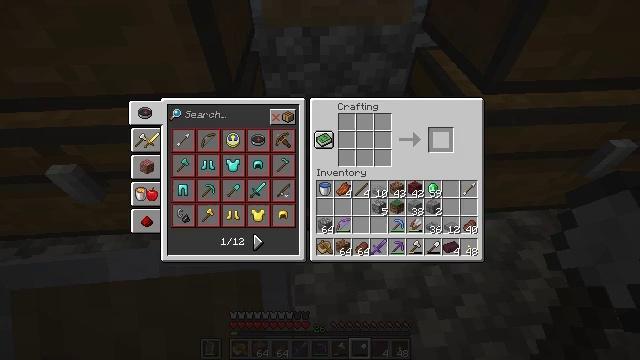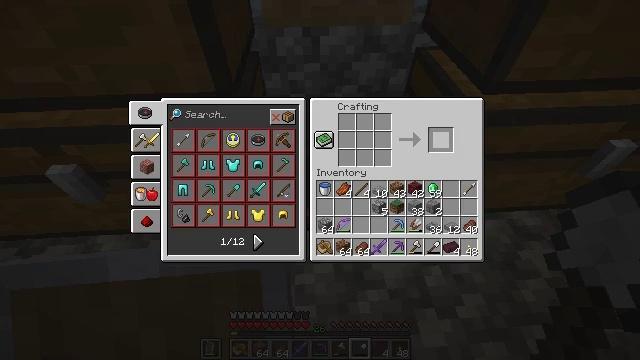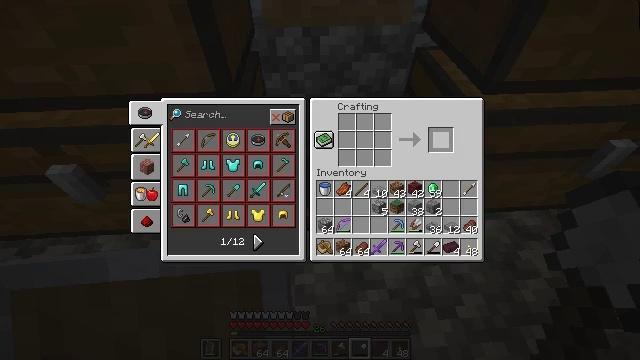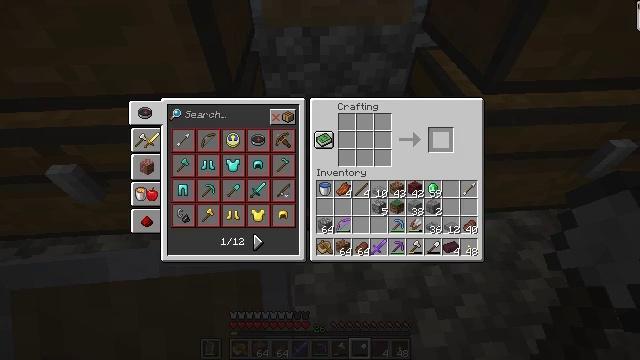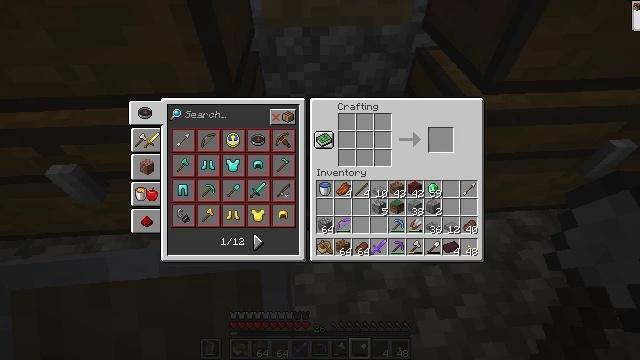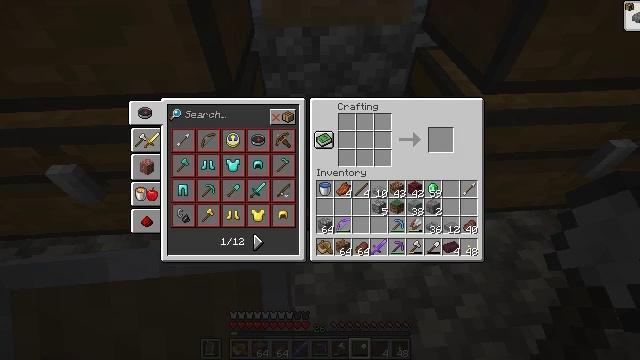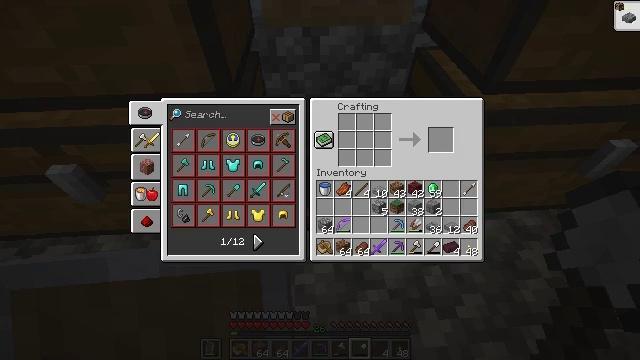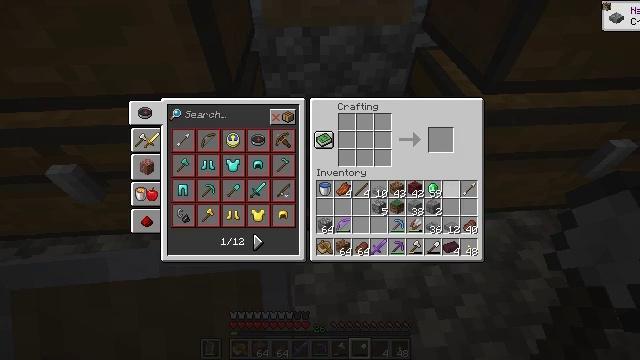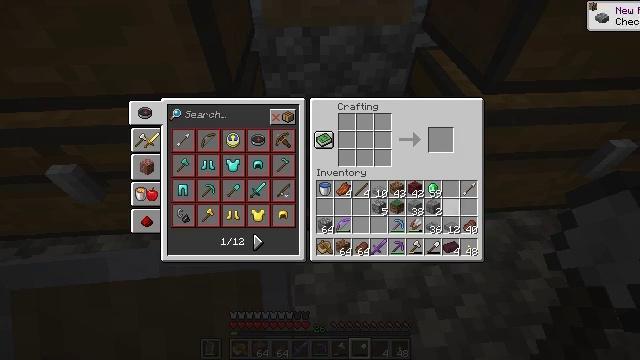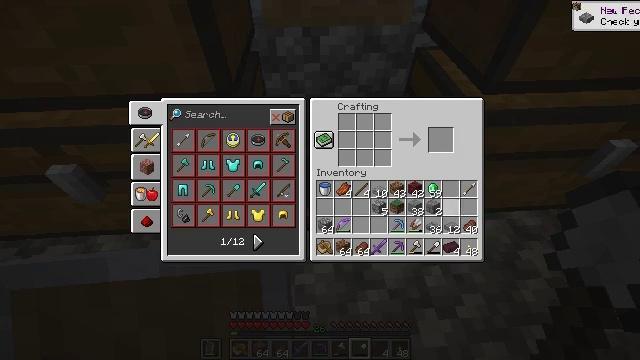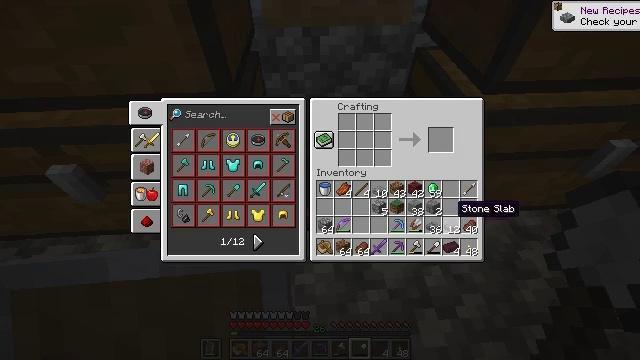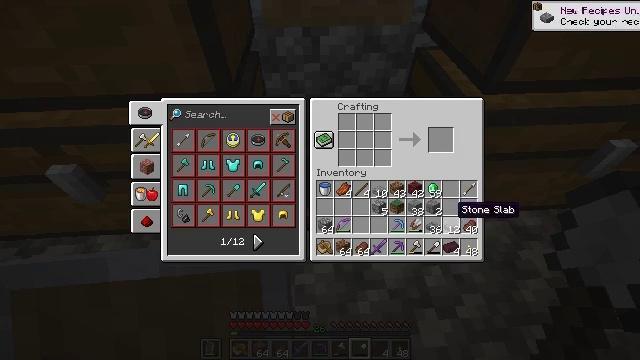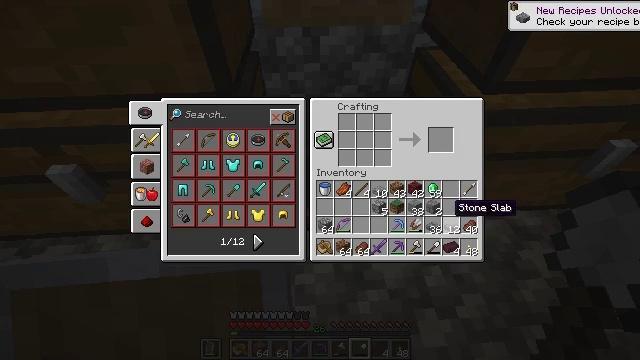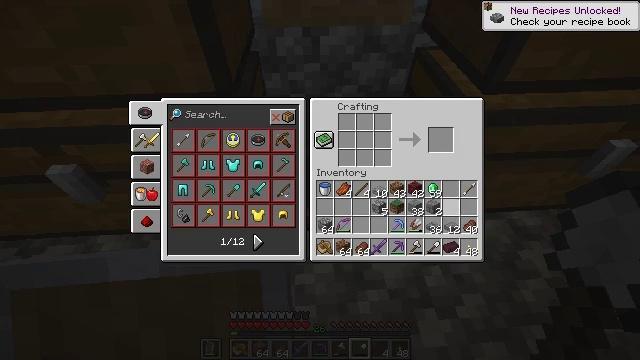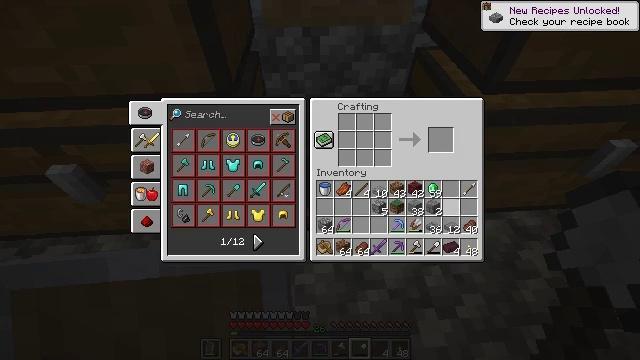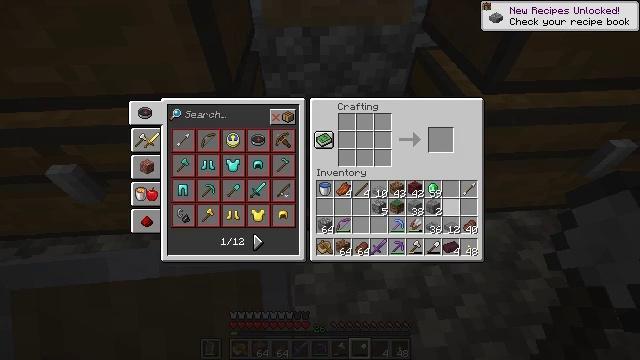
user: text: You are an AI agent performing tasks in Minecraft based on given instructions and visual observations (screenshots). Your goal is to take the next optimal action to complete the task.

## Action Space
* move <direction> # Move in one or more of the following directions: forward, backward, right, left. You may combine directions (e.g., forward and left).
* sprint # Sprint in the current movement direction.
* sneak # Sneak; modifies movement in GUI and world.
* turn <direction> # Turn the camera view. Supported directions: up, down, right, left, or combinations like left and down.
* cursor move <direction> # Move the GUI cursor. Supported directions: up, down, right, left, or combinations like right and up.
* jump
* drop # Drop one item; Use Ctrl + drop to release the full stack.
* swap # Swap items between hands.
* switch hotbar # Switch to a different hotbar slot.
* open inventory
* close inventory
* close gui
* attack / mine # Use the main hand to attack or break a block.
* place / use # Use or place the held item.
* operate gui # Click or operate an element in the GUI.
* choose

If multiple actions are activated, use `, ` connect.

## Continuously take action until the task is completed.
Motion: motion action
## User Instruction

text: Craft stone bricks in a crafting grid.
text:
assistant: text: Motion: sneak
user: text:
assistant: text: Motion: sneak
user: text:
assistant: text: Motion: sneak
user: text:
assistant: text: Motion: sneak, turn down
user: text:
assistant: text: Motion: turn down
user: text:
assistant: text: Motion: turn down
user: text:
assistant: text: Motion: turn down
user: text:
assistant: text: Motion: turn down
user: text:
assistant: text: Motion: turn down
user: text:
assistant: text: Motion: no_op
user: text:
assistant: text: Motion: no_op
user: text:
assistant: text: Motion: no_op
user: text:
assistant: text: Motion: no_op
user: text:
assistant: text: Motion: no_op
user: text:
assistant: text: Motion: no_op
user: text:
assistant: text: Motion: no_op
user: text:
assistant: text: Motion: turn up
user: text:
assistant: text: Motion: turn left
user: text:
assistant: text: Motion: no_op
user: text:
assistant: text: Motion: no_op
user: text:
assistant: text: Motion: no_op
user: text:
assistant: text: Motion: no_op
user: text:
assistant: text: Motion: no_op
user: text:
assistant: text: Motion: no_op
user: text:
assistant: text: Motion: no_op
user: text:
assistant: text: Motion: no_op
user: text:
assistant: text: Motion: no_op
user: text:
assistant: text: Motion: no_op
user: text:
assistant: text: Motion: no_op
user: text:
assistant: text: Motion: no_op